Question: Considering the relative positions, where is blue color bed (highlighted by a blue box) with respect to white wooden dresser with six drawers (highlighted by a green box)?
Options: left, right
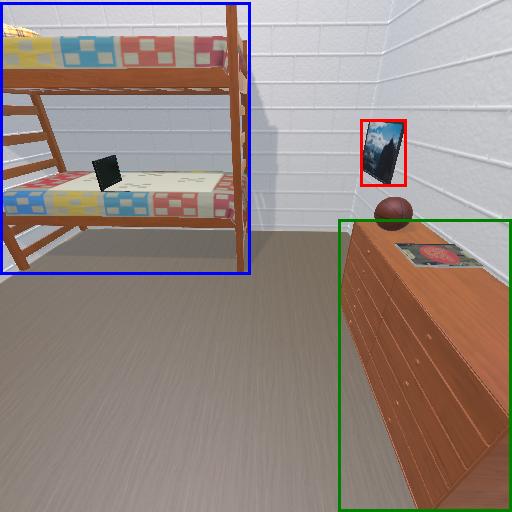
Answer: left